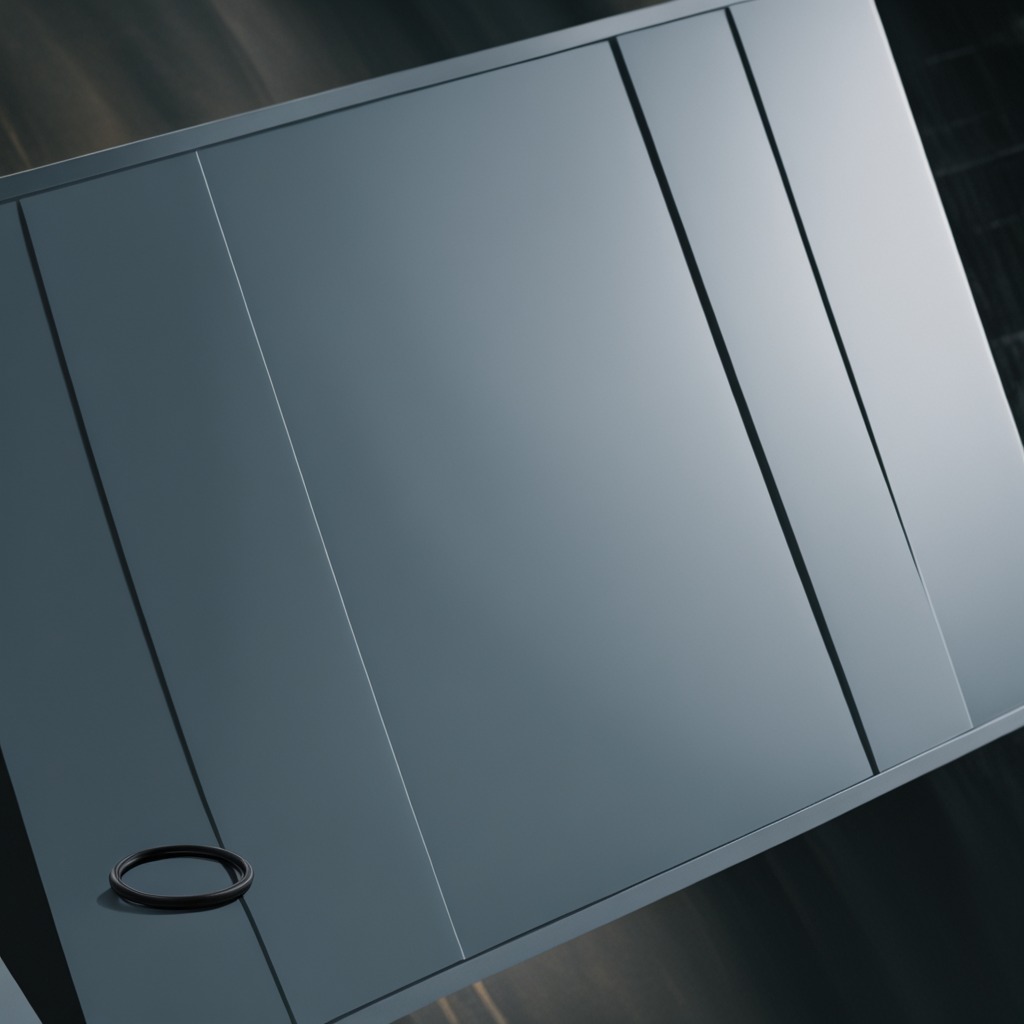
A rubber O-ring is lying on the toolbox surface in an airplane hangar workshop 8K.